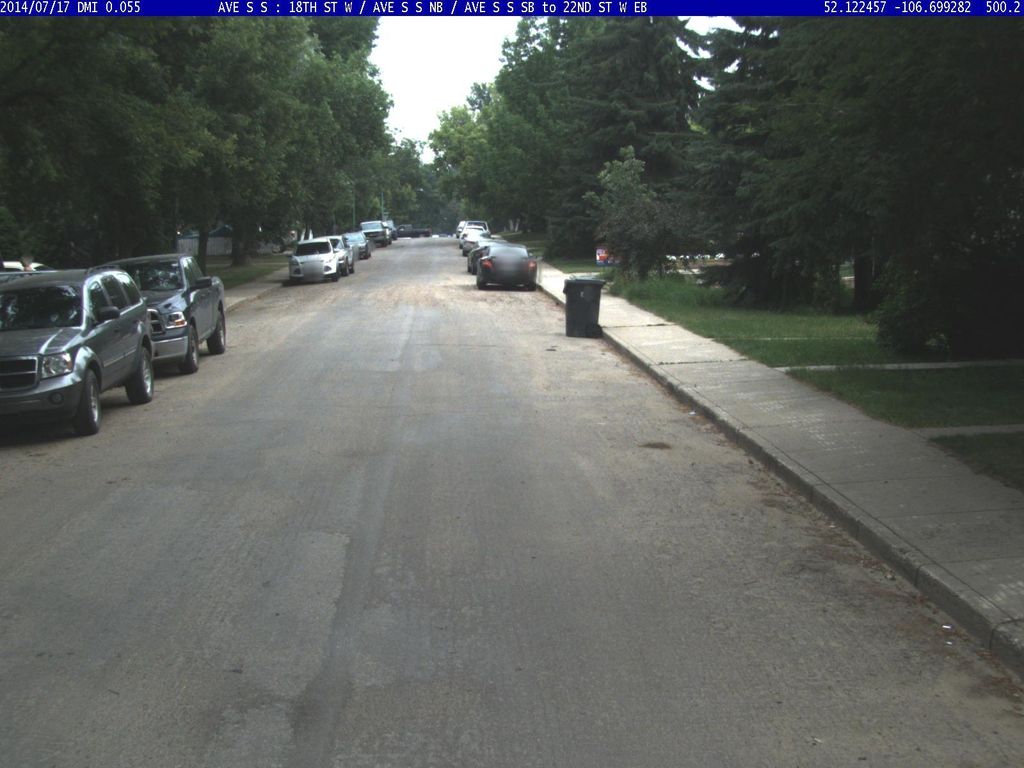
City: saskatoon